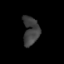
Tissue: skin
Cell type: Epithelial cells
Senescence score: 0.223
Nuclear area (px): 443
Mean DAPI intensity: 63.594